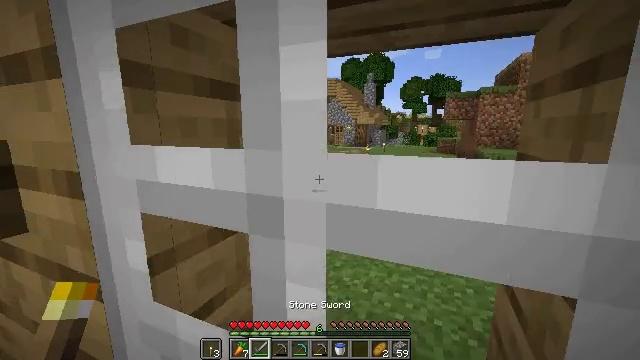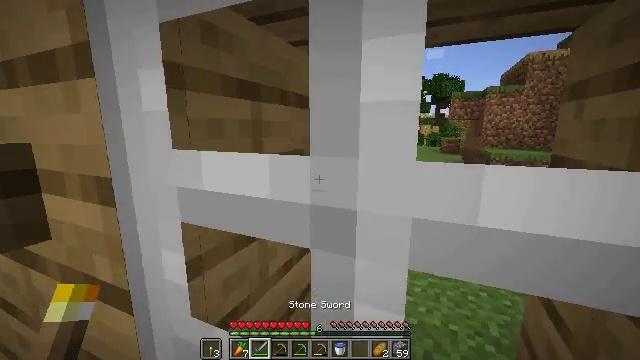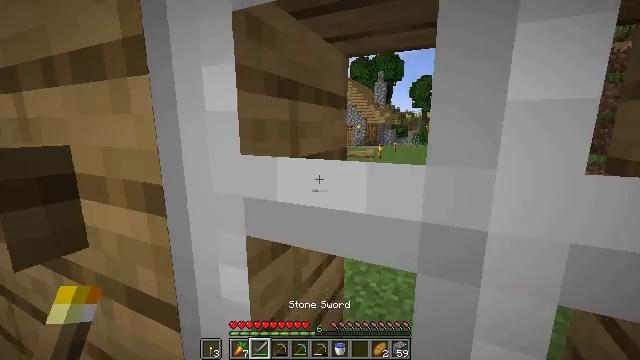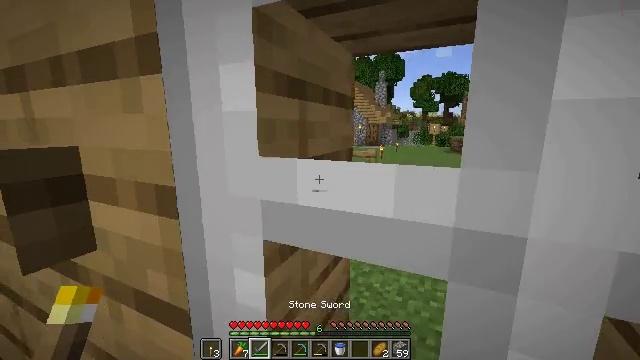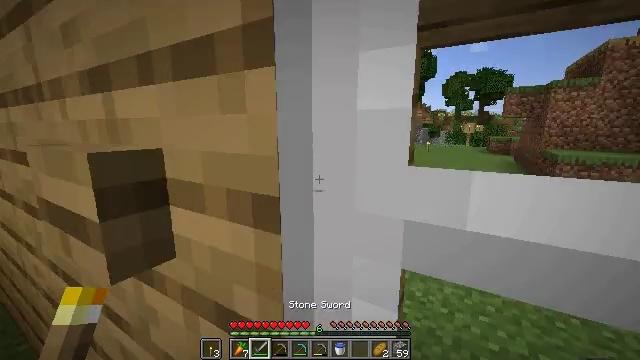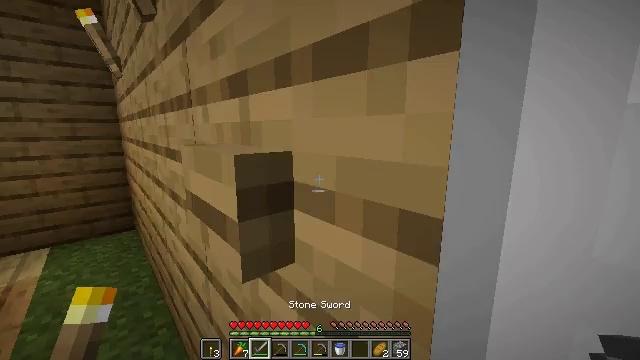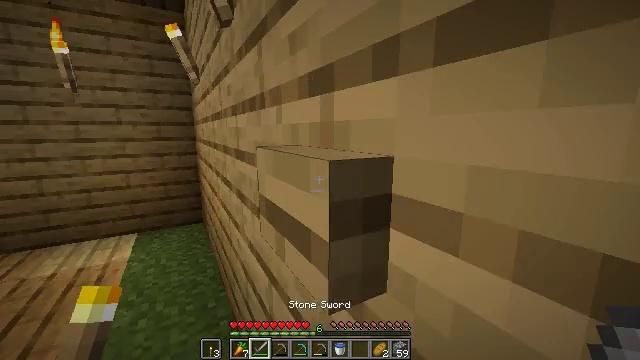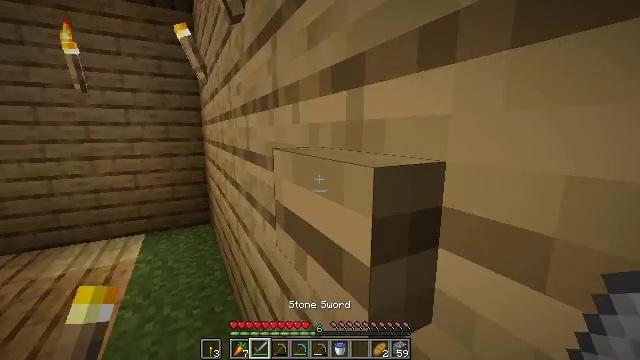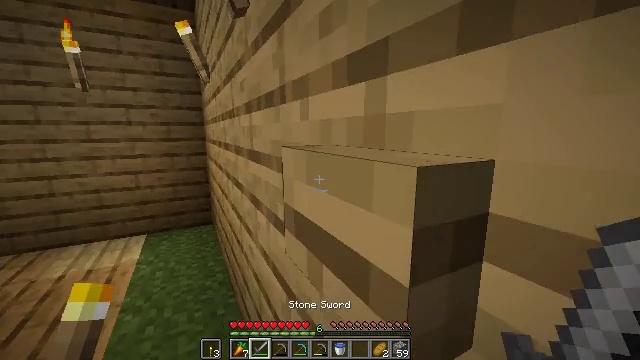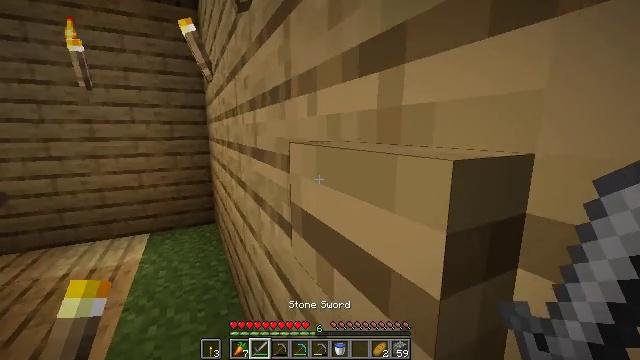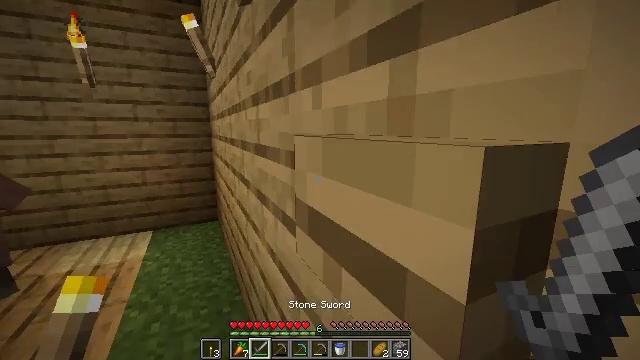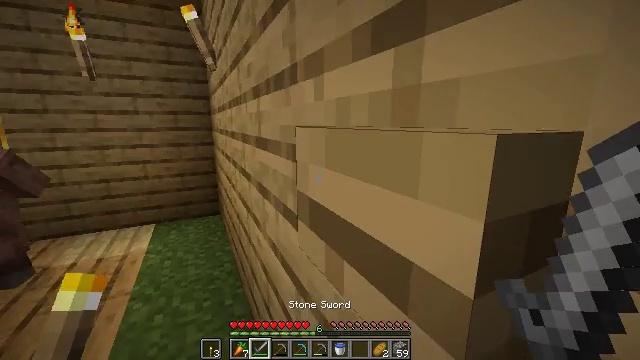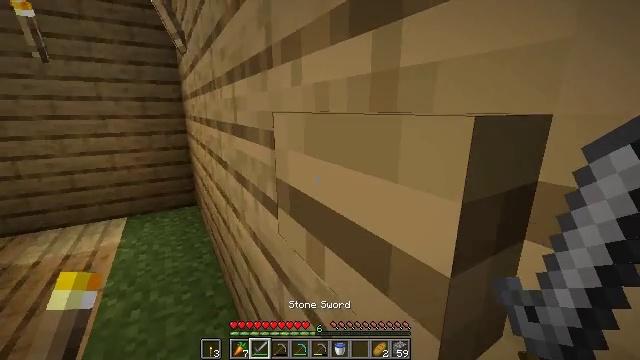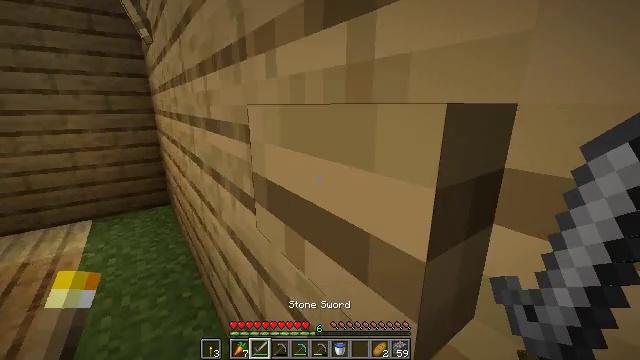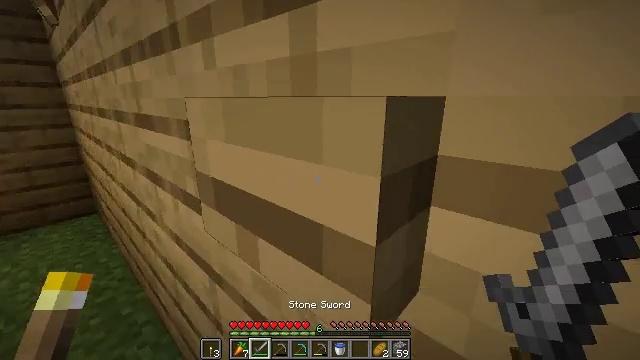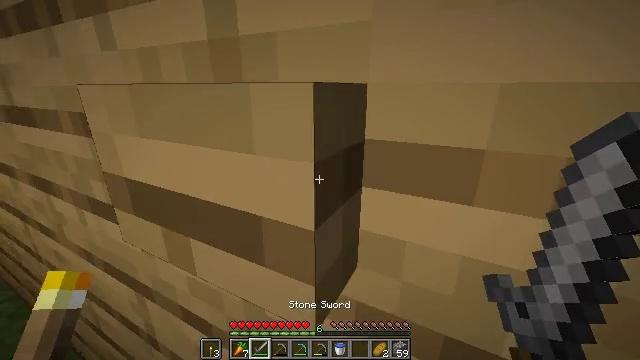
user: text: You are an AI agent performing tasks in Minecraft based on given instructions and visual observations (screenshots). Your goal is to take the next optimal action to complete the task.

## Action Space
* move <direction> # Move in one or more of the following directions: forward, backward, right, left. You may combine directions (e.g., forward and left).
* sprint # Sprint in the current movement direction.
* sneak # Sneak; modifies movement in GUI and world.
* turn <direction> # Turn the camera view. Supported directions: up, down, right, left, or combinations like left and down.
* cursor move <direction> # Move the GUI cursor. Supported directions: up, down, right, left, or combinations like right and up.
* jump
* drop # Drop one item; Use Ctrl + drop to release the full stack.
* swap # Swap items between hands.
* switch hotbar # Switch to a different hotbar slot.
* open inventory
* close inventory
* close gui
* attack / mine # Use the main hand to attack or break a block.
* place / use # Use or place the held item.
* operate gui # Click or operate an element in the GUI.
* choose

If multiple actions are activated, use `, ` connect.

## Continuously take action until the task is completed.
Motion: motion action
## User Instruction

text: Remove a bread from the inventory.
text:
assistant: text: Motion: move forward, attack / mine
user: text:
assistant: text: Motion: move forward, turn left, attack / mine
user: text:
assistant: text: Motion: move forward, attack / mine
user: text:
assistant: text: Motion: move forward, turn left, attack / mine
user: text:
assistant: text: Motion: move forward, turn left, attack / mine
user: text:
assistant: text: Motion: move forward, turn left, attack / mine
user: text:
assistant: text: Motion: turn left, attack / mine
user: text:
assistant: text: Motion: attack / mine
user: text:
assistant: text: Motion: attack / mine
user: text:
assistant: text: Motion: attack / mine
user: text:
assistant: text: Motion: turn down, attack / mine
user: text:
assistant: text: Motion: turn right and down, attack / mine
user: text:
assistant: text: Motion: turn right and down, attack / mine
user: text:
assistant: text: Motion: turn right and down, attack / mine
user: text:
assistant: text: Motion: turn right and down, attack / mine
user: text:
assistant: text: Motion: turn right, attack / mine
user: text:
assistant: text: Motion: attack / mine and use / place
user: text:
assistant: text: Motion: attack / mine and use / place
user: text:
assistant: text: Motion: attack / mine and use / place
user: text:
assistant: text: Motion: attack / mine
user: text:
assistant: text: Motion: attack / mine
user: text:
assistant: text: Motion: attack / mine
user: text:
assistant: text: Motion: attack / mine
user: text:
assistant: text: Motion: move forward, turn right, attack / mine
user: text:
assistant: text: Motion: move forward, turn right, attack / mine
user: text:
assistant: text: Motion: move forward, turn right and down, attack / mine
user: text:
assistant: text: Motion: move forward, turn right, attack / mine
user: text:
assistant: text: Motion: move forward, attack / mine
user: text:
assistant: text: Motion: move forward, attack / mine
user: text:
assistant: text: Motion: move forward, attack / mine